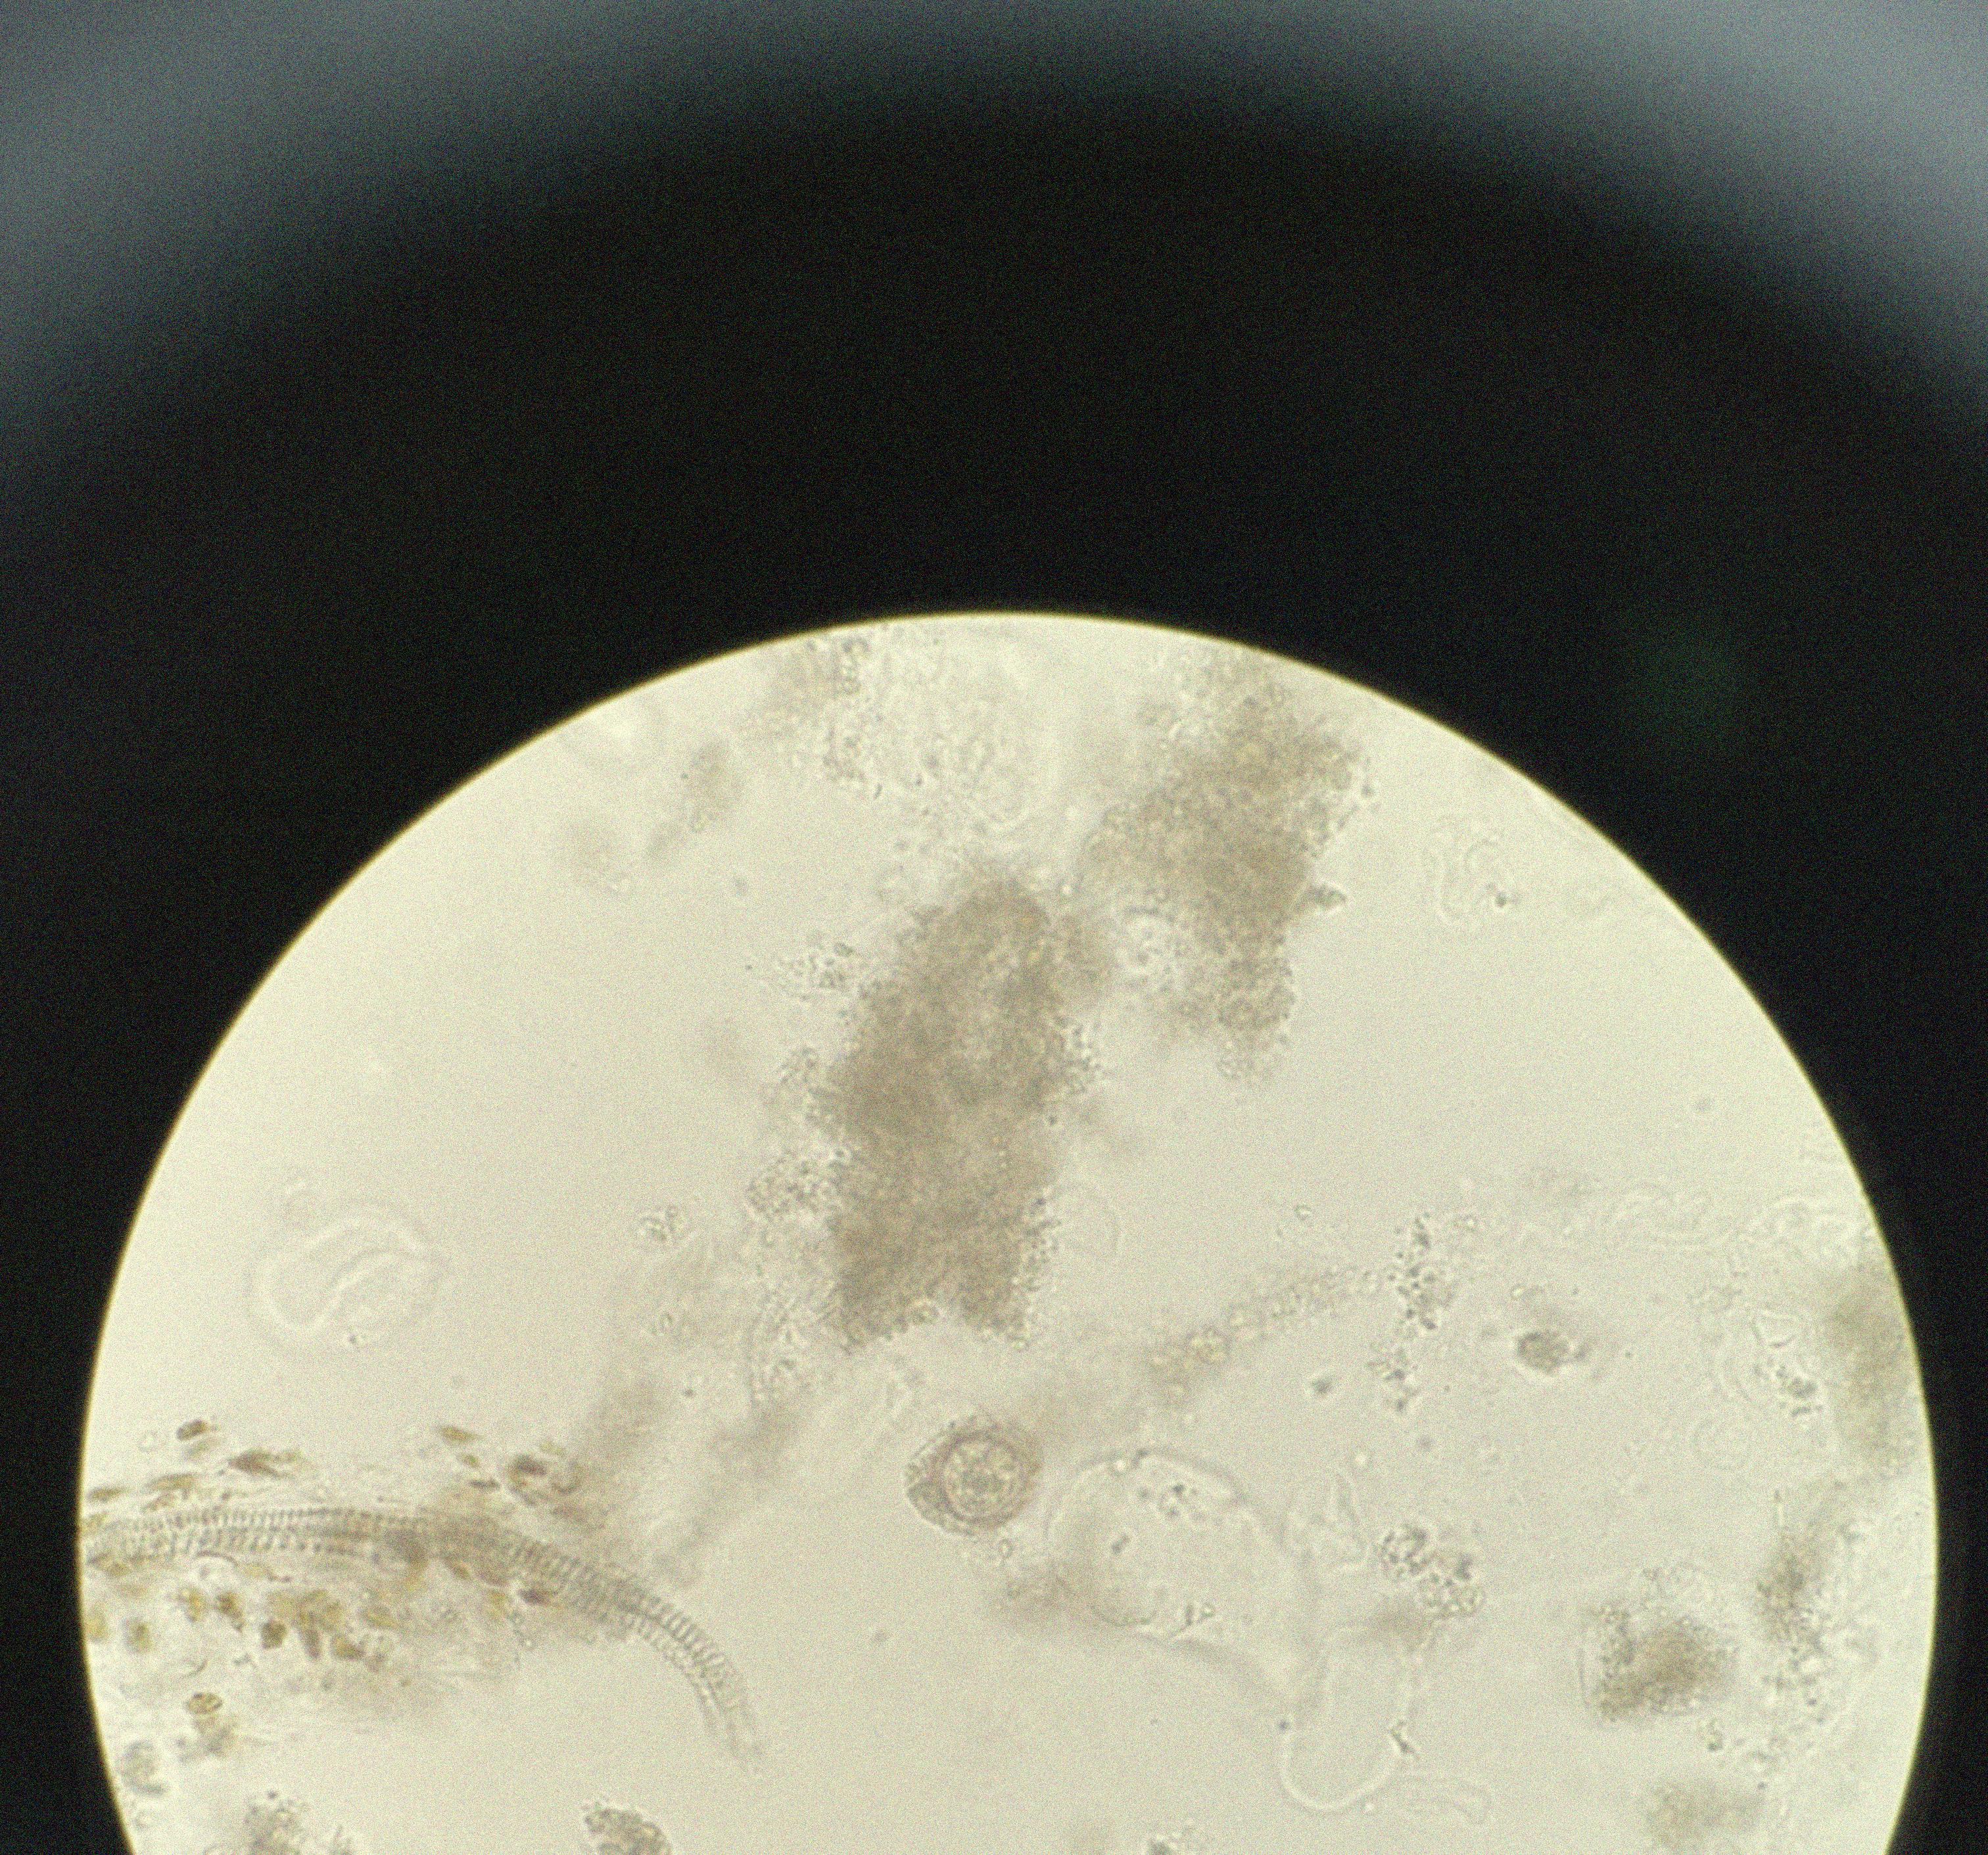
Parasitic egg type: Hymenolepis nana